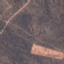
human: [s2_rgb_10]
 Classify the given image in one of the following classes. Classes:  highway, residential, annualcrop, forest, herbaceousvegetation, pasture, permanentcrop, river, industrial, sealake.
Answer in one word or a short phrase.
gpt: HerbaceousVegetation